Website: home-depot
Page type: review-order
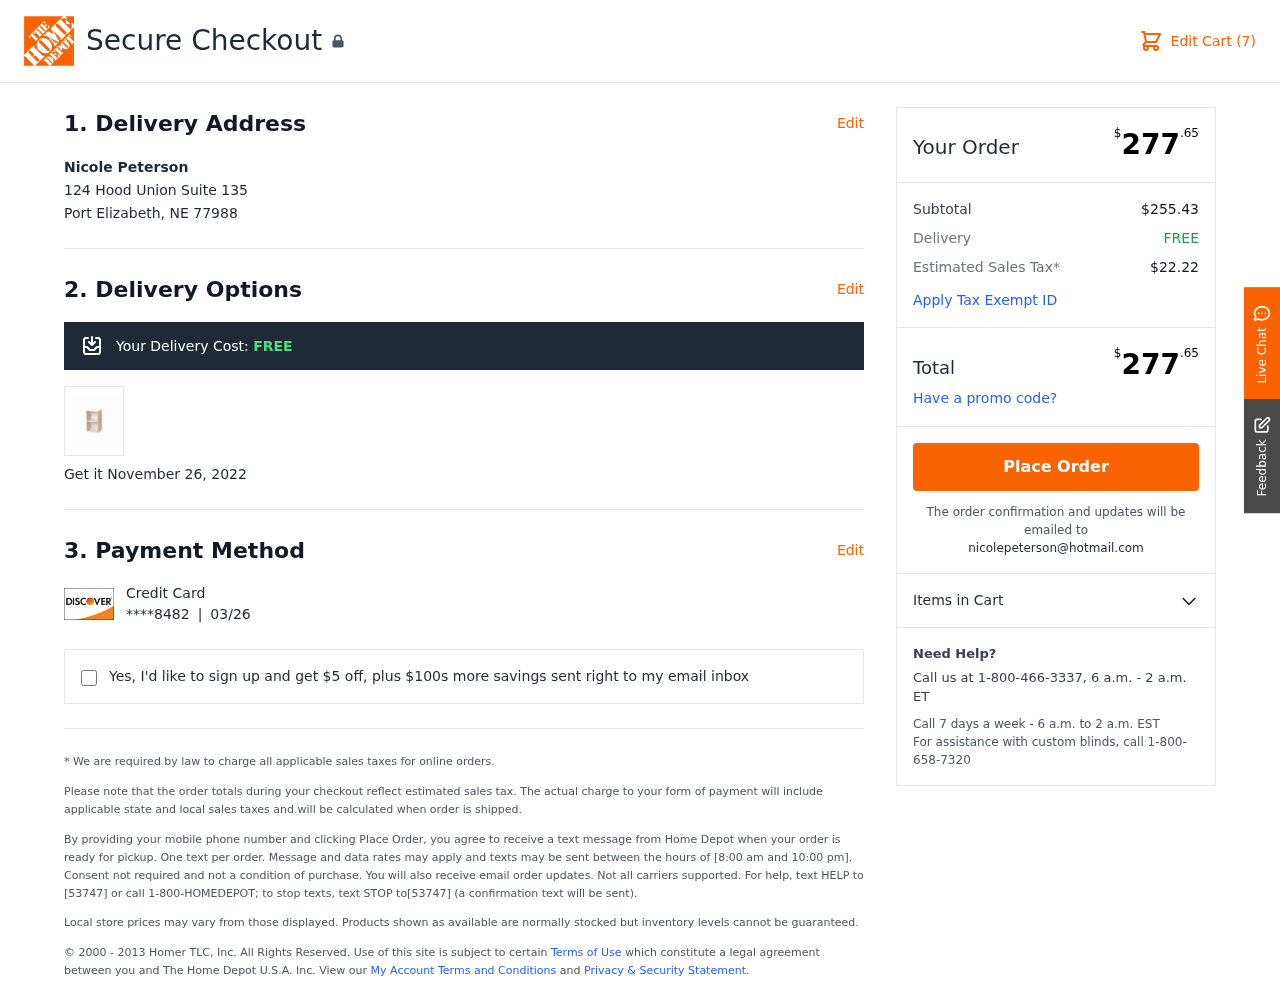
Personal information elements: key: PII_CARD_EXPIRY
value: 03/26
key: PII_CARD_LAST4
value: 8482
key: PII_CITY_STATE_ZIP
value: Port Elizabeth, NE 77988
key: PII_EMAIL
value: nicolepeterson@hotmail.com
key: PII_FULLNAME
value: Nicole Peterson
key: PII_STREET
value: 124 Hood Union Suite 135
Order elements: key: ORDER_NUM_ITEMS
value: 7
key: ORDER_SHIPPING_COST
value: FREE
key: ORDER_DELIVERY_DATE
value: November 26, 2022
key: ORDER_TOTAL
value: $277.65
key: ORDER_SUBTOTAL
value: $255.43
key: ORDER_TAX
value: $22.22